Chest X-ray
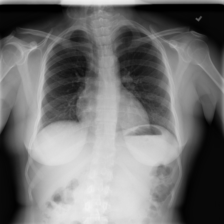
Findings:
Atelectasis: negative
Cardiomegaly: negative
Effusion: negative
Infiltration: positive
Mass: negative
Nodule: negative
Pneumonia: negative
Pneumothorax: negative
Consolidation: negative
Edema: negative
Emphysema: negative
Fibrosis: negative
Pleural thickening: negative
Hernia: negative